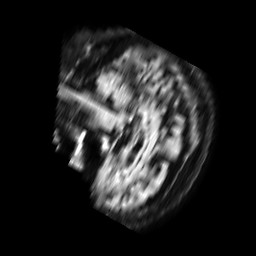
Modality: FLAIR
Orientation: sagittal
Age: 71
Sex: female
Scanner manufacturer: philips
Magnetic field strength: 1.5 T
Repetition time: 6 s
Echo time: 0.09923 s